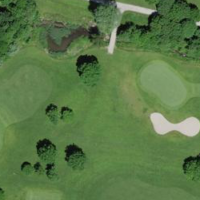
EUNIS habitat code: 53
Species observed at this site:
Corvus corone
Cyanistes caeruleus
Anas platyrhynchos
Sturnus vulgaris
Chloris chloris
Streptopelia decaocto
Passer domesticus
Lanius collurio
Buteo buteo
Sylvia atricapilla
Passer montanus
Columba palumbus
Turdus merula
Carduelis carduelis
Luscinia megarhynchos
Parus major
Cuculus canorus
Hirundo rustica
Milvus milvus
Pica pica
Phoenicurus ochruros
Falco tinnunculus
Motacilla alba